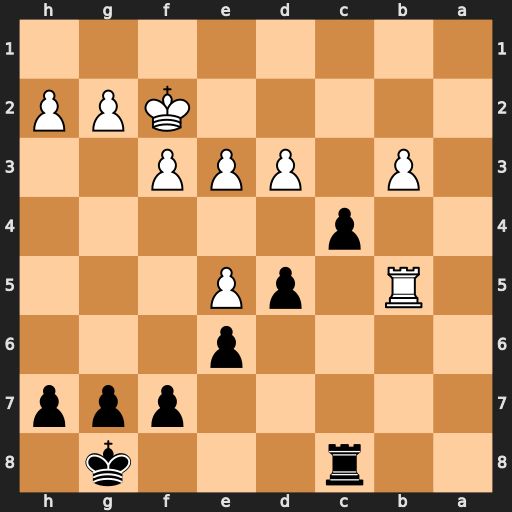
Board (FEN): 2r3k1/5ppp/4p3/1R1pP3/2p5/1P1PPP2/5KPP/8
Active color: b
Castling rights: -
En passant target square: -
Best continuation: c3 Ra5 c2